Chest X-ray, PA view. Patient: 27 years old, sex M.
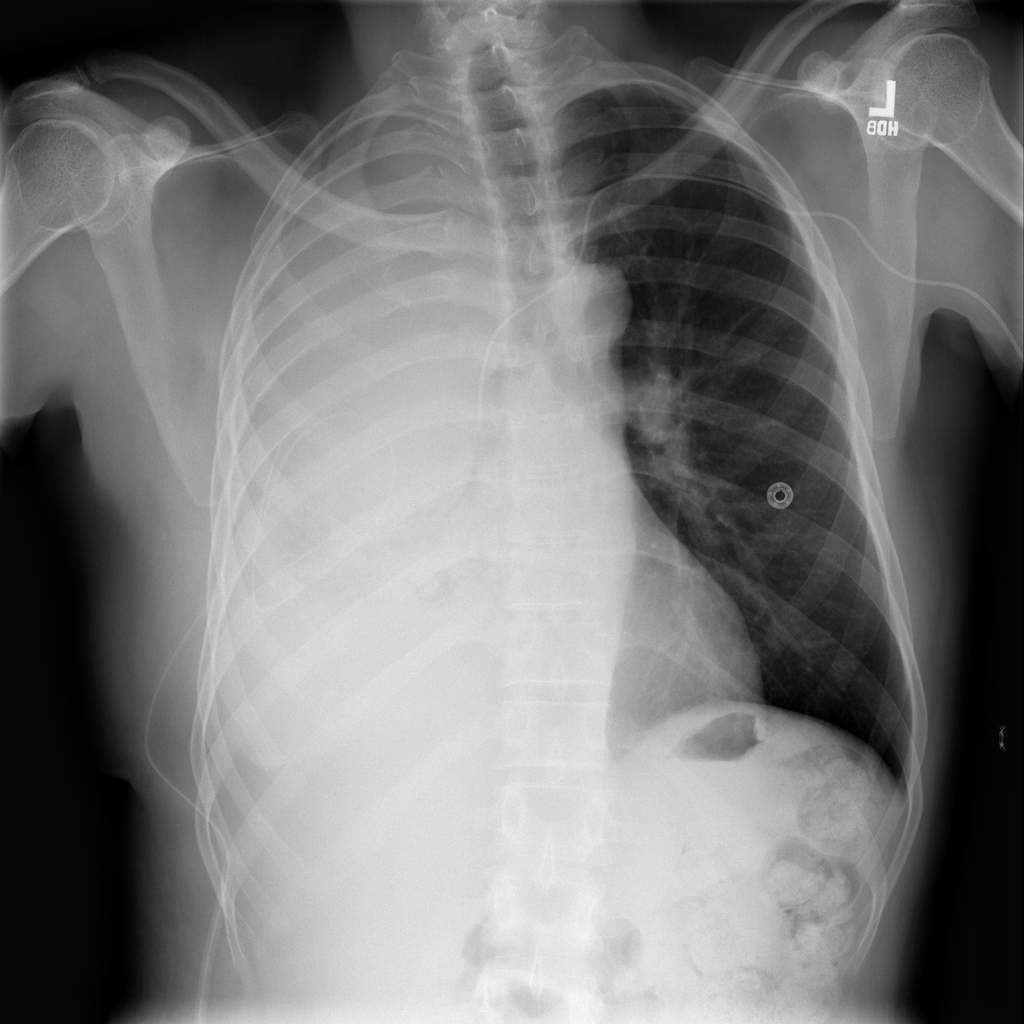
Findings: Mass